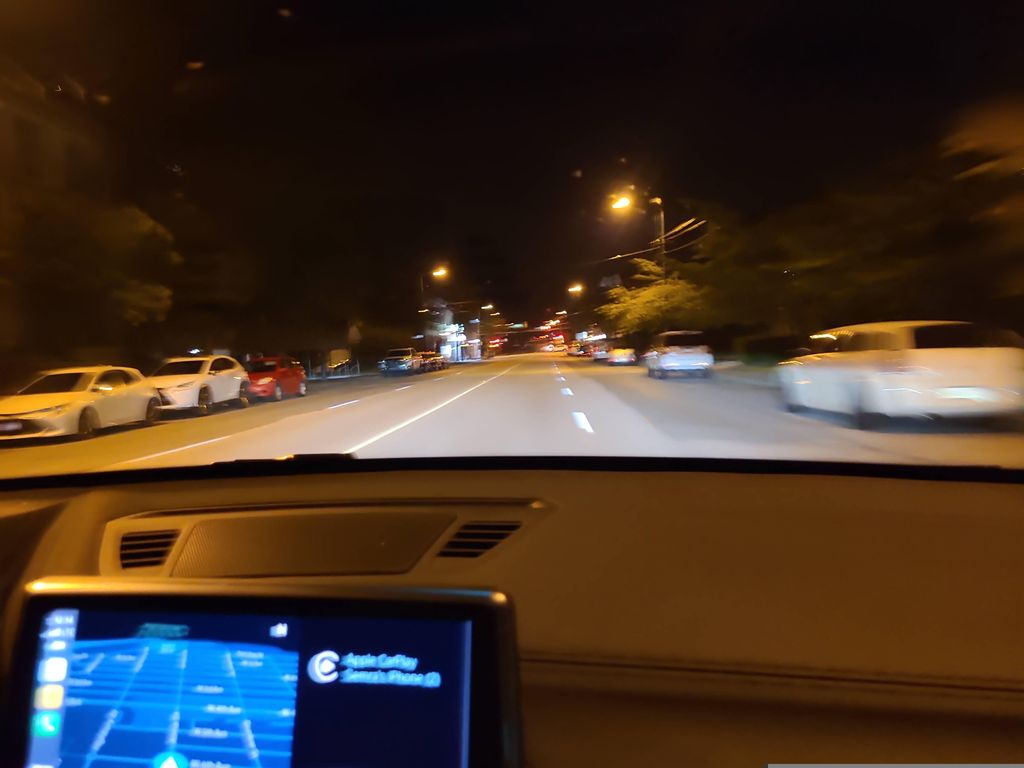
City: vancouver